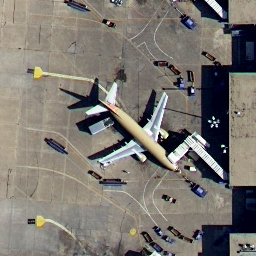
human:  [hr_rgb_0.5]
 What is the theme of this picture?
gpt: airport

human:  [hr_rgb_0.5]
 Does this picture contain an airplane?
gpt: yes